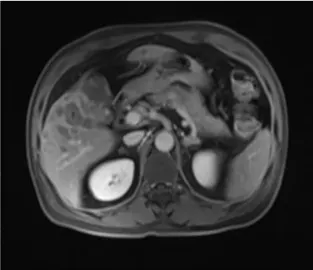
MRI scan. Images presenting an irregular shaped mass in the gallbladder fossa, and multiple intrahepatic nodular lesions.
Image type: radiology (mri)